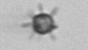
Label: Rhabdolithes